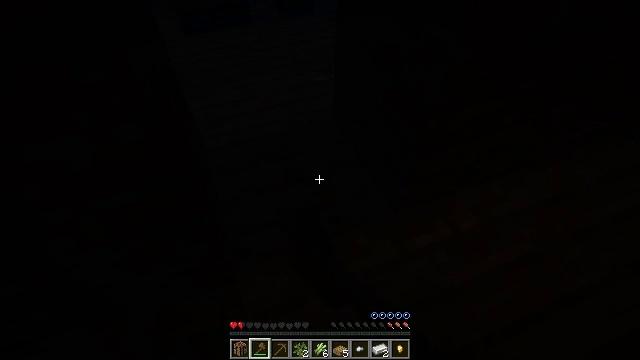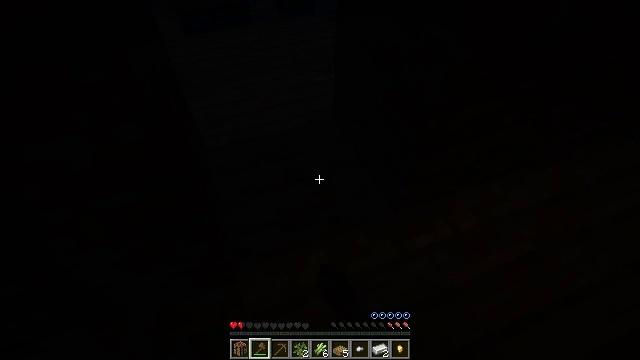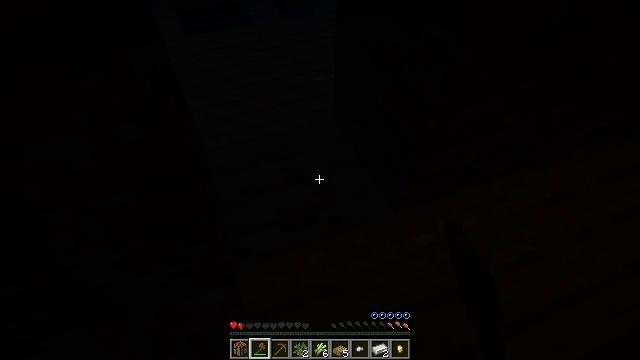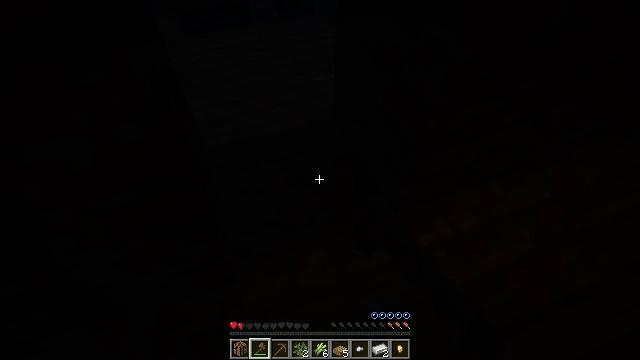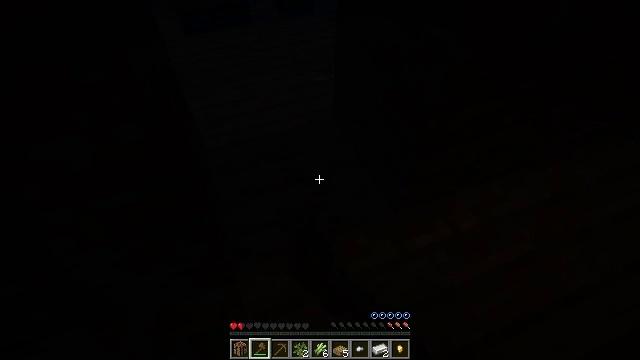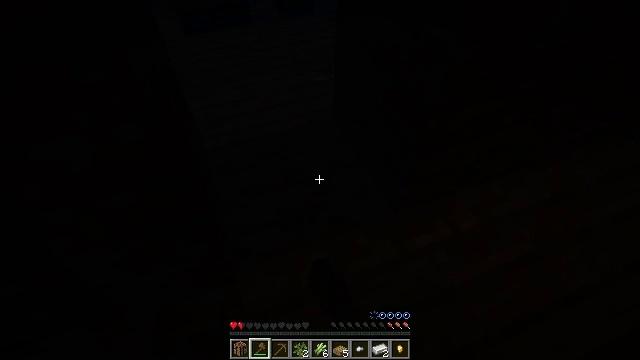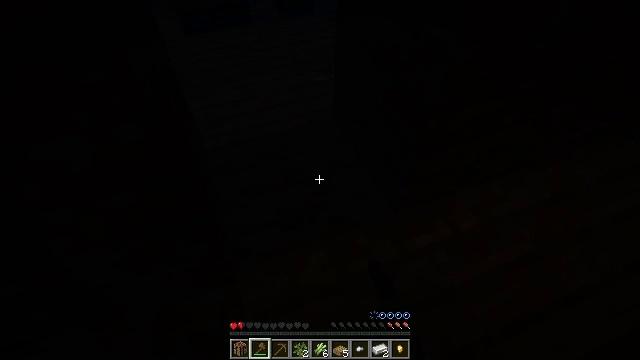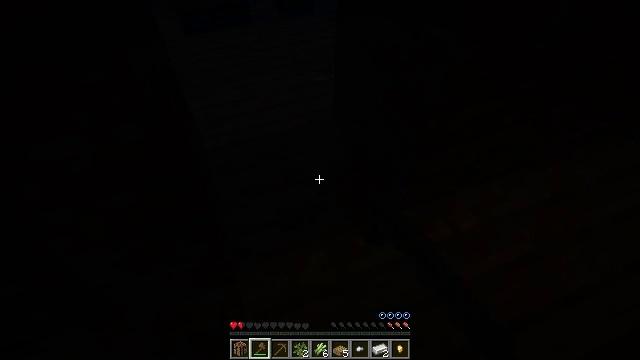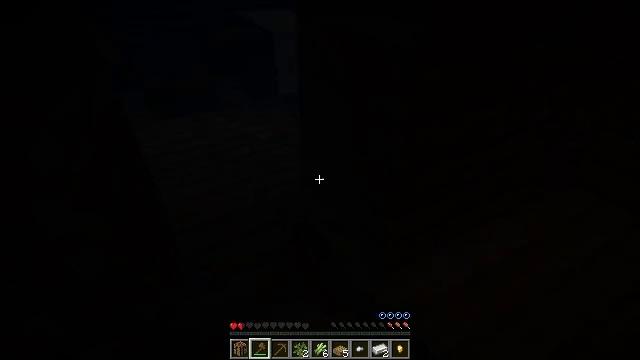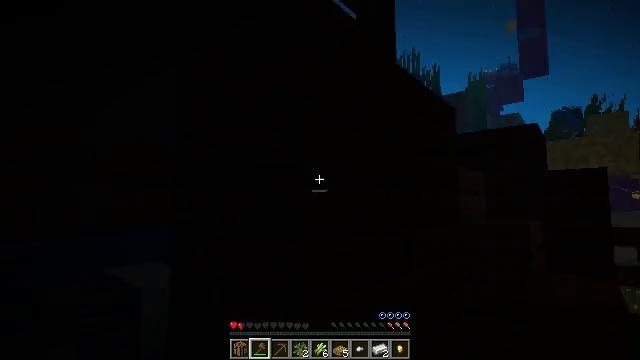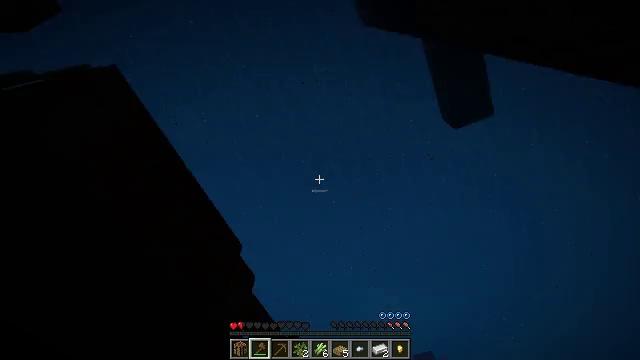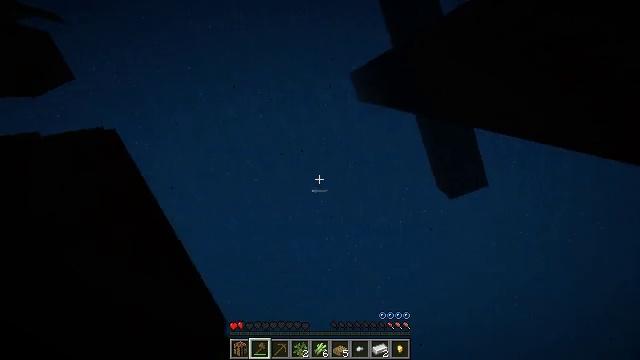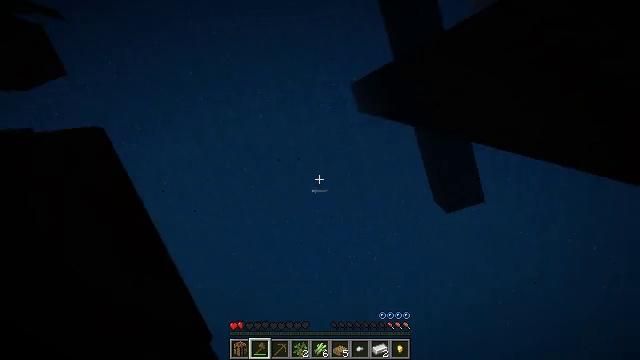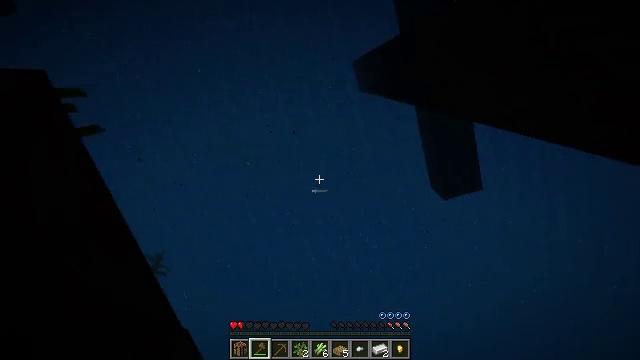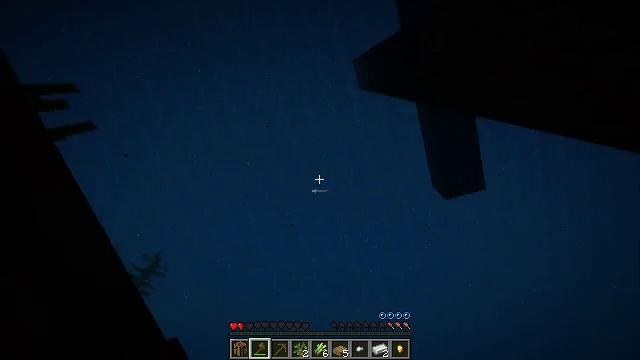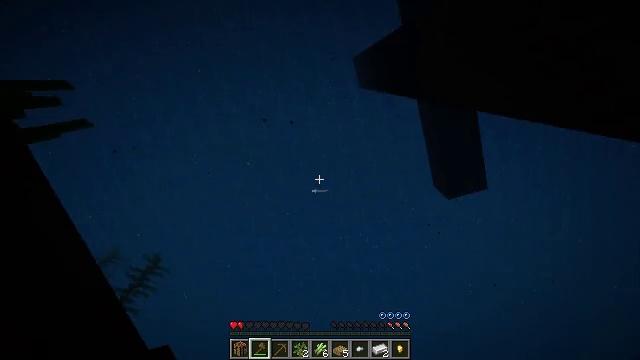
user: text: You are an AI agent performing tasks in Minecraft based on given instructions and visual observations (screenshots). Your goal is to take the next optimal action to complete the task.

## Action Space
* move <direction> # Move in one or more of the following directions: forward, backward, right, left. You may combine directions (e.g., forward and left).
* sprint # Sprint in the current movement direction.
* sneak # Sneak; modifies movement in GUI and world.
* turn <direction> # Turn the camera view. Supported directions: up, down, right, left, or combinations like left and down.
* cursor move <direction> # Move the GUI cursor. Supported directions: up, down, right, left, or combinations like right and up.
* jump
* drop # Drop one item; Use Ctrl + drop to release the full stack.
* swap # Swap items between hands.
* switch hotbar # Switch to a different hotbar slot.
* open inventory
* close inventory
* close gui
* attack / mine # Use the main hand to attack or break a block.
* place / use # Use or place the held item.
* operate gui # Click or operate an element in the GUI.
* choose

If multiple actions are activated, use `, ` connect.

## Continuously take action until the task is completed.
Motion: motion action
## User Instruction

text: Reclaim the spruce slab for later use.
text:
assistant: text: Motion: attack / mine
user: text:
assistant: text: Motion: attack / mine
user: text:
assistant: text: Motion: attack / mine
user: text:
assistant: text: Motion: attack / mine
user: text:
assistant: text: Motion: attack / mine
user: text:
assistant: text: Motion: attack / mine
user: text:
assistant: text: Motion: attack / mine
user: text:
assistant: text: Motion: turn right and up, attack / mine
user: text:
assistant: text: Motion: turn right and up, jump
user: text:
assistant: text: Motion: turn right and up, jump
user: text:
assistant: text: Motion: move forward, turn right and up, jump
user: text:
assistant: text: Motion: move forward, turn right and up, jump
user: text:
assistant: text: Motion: move forward, turn right and down, jump
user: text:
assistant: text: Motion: move forward, jump
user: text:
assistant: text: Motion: move forward, jump
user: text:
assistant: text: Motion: move forward, sprint, turn up, jump
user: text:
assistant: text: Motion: move forward, sprint, jump
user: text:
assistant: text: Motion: move forward, sprint, turn left and up, jump
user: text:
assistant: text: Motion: move forward, sprint, jump
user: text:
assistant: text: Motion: move forward, jump
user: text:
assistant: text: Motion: move forward, turn right, jump
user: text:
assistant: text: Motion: move forward, turn right, jump
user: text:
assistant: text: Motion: move forward, turn right, jump
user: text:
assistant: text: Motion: move forward, turn right and down, jump
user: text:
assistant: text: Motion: move forward, turn right, jump
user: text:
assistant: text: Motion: move forward, turn right, jump
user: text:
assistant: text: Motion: move forward, turn right, jump
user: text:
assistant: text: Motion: move forward, turn right, jump
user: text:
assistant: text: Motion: move forward, jump
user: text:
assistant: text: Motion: move forward, turn right, jump